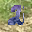
Label: 2